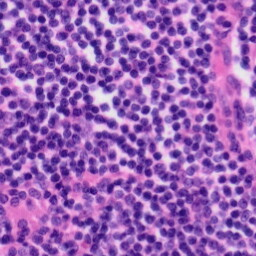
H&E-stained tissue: Tonsil